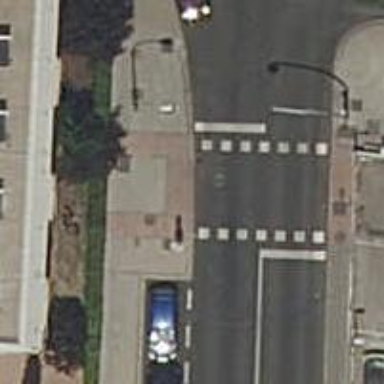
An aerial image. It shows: Crossing with traffic signals.